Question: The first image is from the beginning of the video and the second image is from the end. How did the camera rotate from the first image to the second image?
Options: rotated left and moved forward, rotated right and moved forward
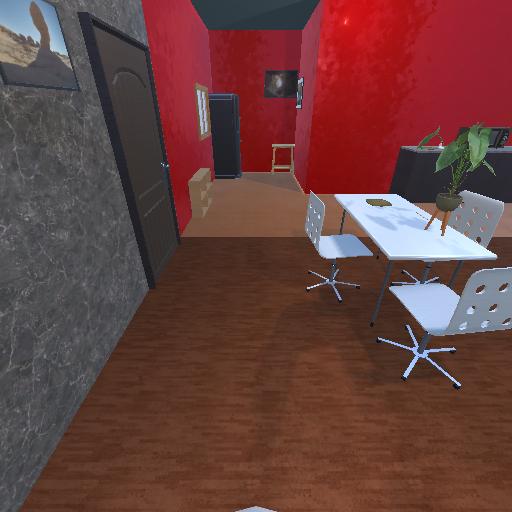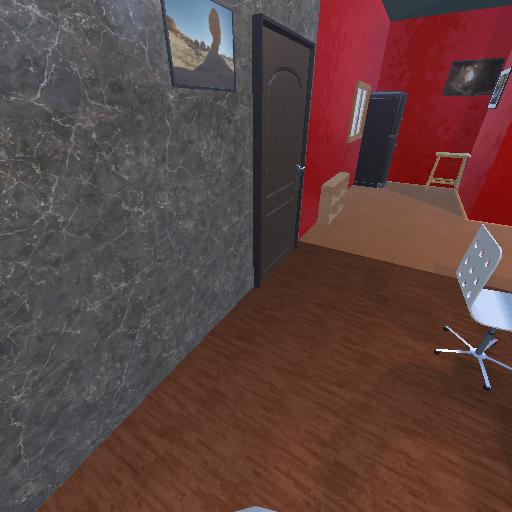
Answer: rotated left and moved forward